Question: I'm facing a weird problem in which I'm unable to close bootstrap tags.
Below is my html code,
'''
<html>
<head>
<link href="css/bootstrap.min.css" rel="stylesheet">
<script src="js/jquery.js"></script>
<script src="js/bootstrap.min.js"></script>
<script src="js/bootstrap-tagsinput.min.js"></script>
</head>
<body>
<input type="text" id="searchTags" data-role="tagsinput"/>
</body>
</html>
'''
I'm using Bootstrap V3.0.
Below is the screen shot of the tags,

As you can see from the image that 'x' used to close the tags is not displayed. Any idea why??
Thanks in advance.
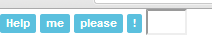
Answer: You're probably missing this css file:
'''
<link href="bootstrap-tagsinput.css" rel="stylesheet">
'''
This is my Source and it works with the closing x:
'''
<html>
<head>
<link href="bootstrap-tagsinput.css" rel="stylesheet">
<link href="bootstrap.min.css" rel="stylesheet">
<script src="http://ajax.googleapis.com/ajax/libs/jquery/1.10.2/jquery.min.js"></script>
<script src="bootstrap.min.js"></script>
<script src="bootstrap-tagsinput.js"></script>
</head>
<body>
<input type="text" id="searchTags" data-role="tagsinput"/>
</body>
</html>
'''
(I didn't took care of nice use of js/css folders)
Let me know if this helps